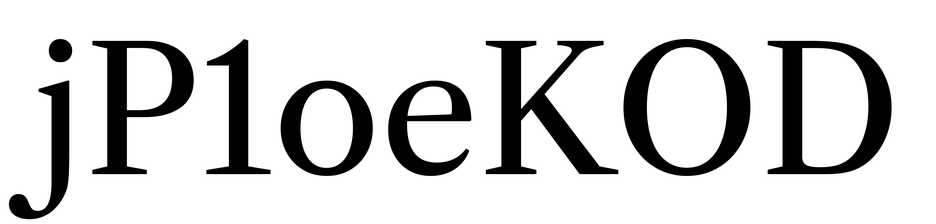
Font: LibreCaslonText_Regular